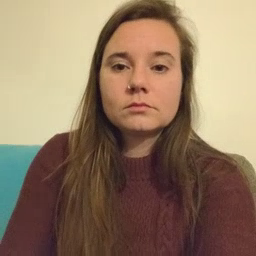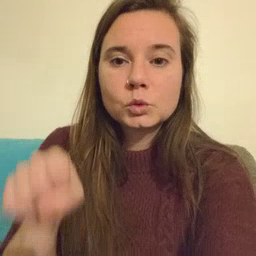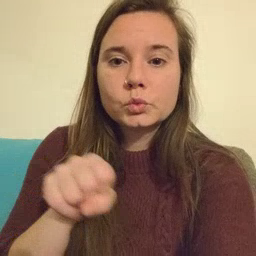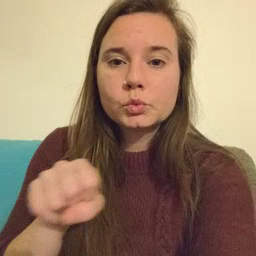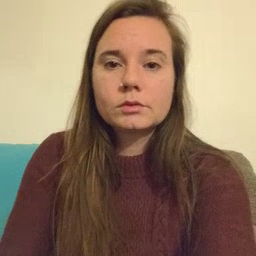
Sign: shoe